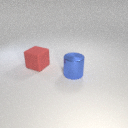
large red rubber cube behind large blue metal cylinder